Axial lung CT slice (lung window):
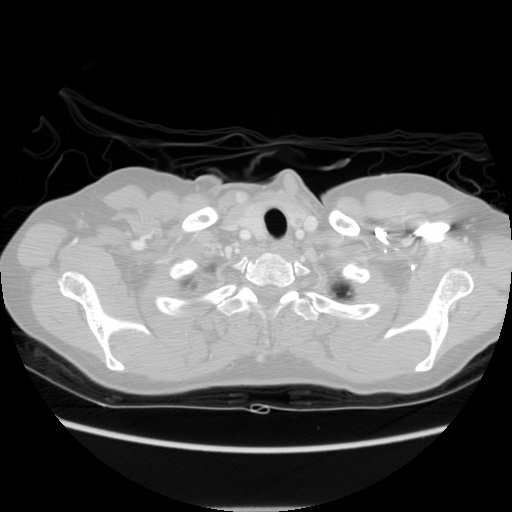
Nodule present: no